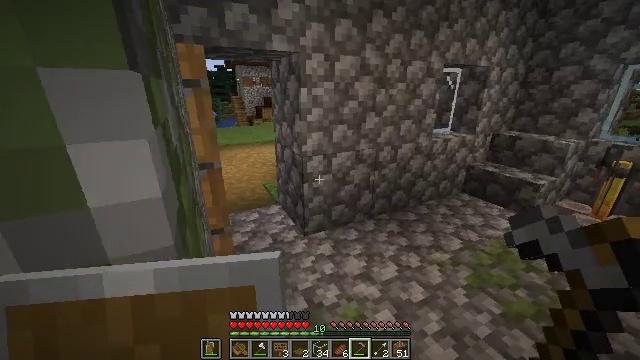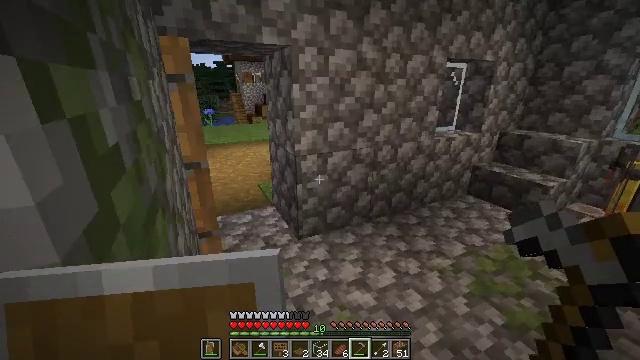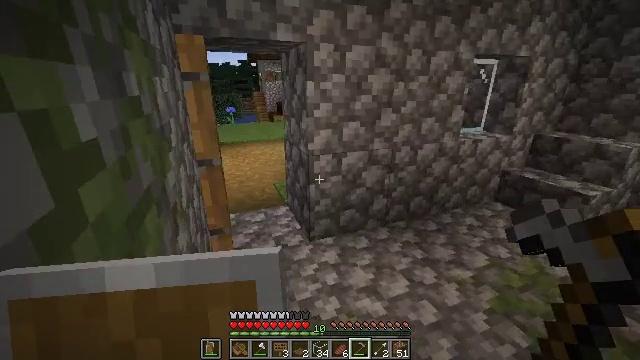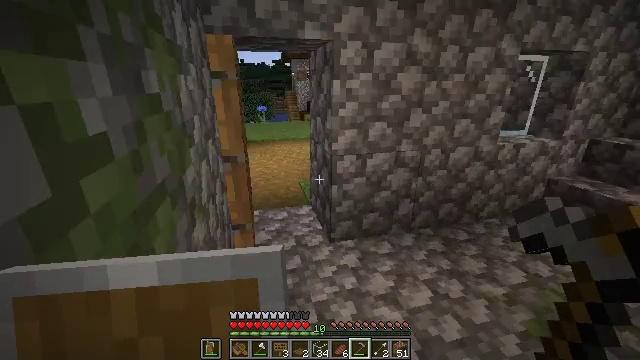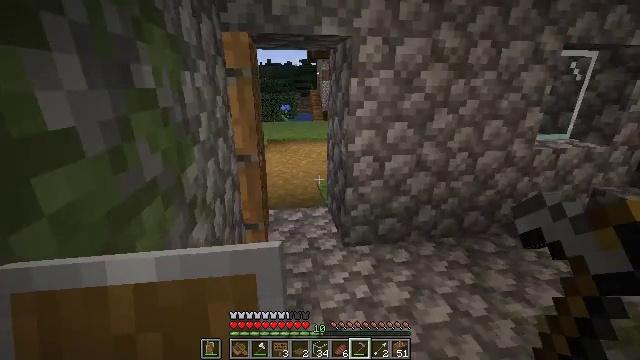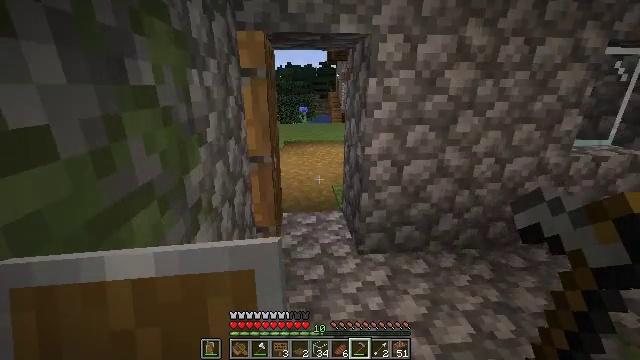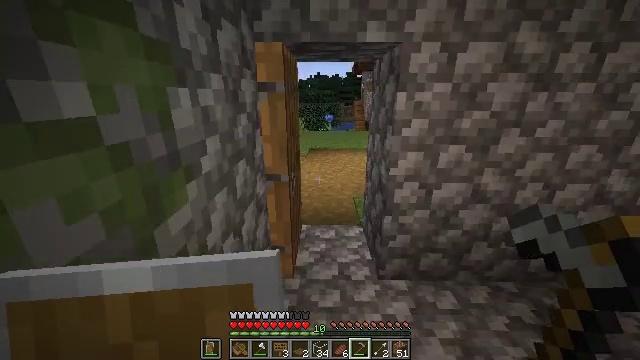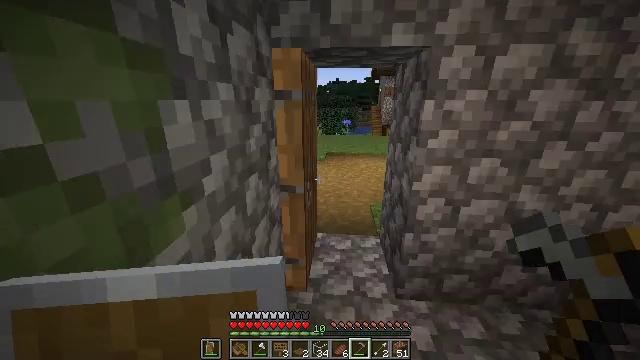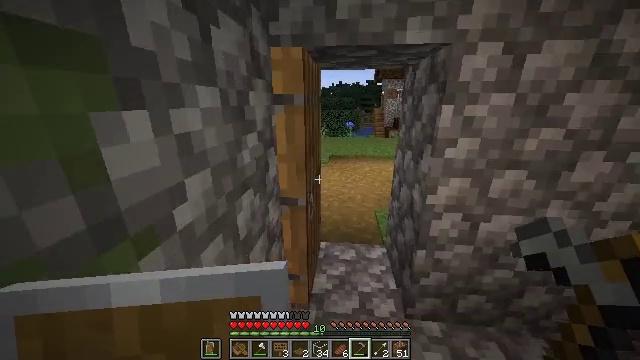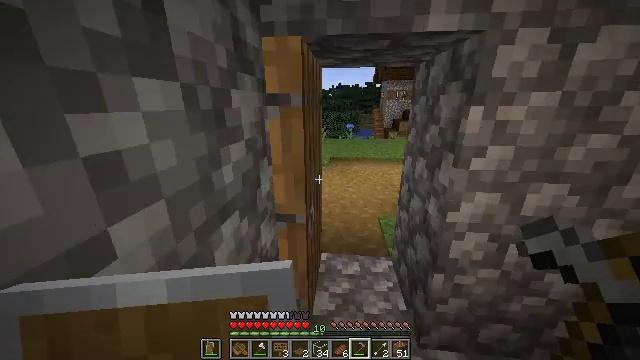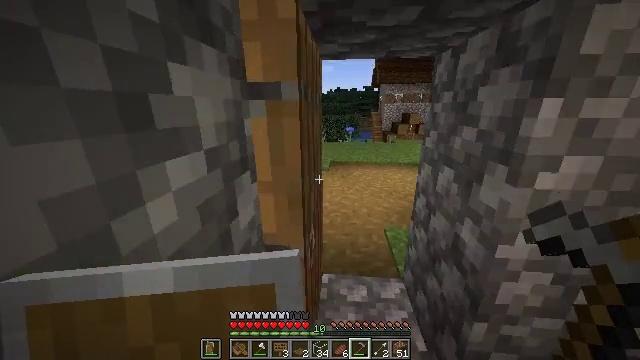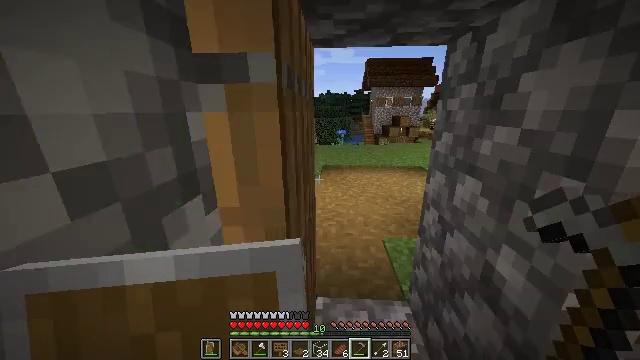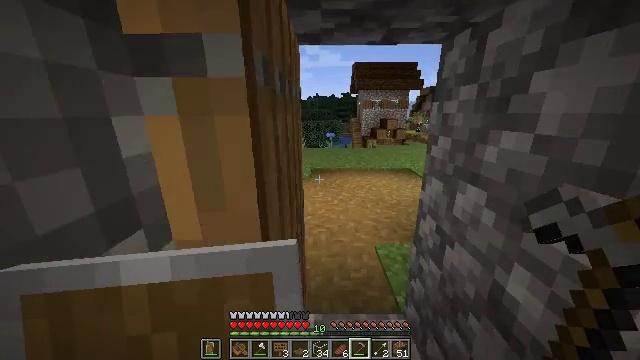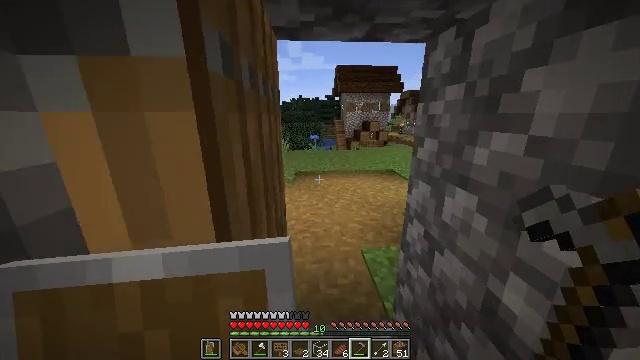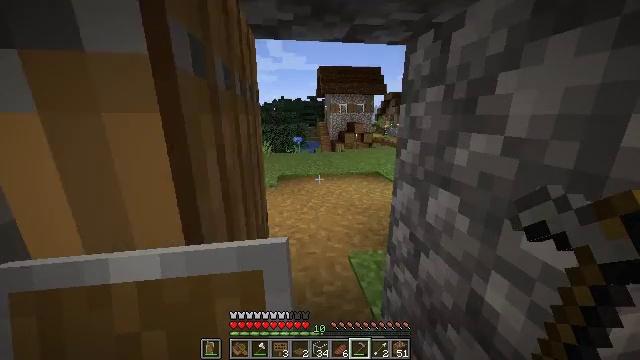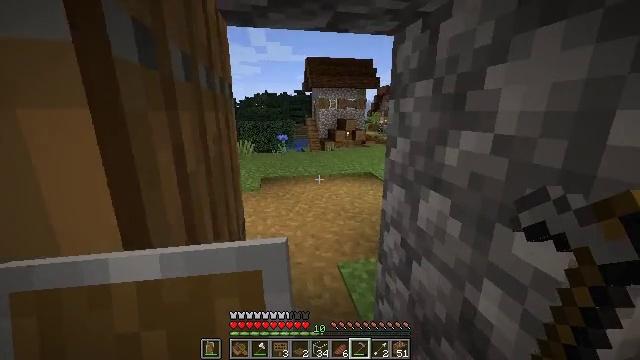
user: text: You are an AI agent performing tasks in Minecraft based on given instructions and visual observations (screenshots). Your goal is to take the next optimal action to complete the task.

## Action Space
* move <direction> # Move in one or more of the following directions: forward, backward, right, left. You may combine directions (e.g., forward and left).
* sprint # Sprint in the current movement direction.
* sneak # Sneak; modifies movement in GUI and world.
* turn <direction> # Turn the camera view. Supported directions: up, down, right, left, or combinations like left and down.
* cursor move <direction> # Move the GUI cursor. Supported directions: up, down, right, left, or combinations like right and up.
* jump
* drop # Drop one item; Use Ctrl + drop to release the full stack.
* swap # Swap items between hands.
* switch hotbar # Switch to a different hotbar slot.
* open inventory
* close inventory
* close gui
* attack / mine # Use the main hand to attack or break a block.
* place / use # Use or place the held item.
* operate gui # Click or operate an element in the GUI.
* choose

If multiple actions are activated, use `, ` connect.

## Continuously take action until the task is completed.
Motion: motion action
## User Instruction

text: Get dirt block.
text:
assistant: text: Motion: move forward, sprint
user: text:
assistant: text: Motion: move forward, sprint, turn left
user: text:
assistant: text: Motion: move forward, turn left
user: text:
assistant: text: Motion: move forward, turn left
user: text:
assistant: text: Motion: move forward, sprint, turn left
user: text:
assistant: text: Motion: move forward, sprint, turn left
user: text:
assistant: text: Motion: move forward, turn left
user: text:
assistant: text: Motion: move forward
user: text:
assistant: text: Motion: move forward
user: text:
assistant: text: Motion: move forward, sprint
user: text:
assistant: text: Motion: move forward, sprint, turn right
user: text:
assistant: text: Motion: move forward, sprint, turn right
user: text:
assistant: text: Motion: move forward, sprint, turn right
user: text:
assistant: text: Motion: move forward, turn right
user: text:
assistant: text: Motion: move forward, turn right
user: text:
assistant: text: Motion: move forward, sprint
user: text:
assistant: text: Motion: move forward, sprint
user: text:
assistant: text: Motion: move forward, sprint
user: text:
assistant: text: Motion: move forward
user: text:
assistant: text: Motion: move forward
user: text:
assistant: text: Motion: move forward
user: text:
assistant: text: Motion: move forward, sprint
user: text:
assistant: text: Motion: move forward, sprint
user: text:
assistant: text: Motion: move forward, sprint
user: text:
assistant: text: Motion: move forward, sprint, turn left
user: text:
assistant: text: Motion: move forward, turn left
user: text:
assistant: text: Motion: move forward, sprint, turn left
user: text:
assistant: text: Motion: move forward, sprint
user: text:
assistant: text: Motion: move forward, sprint, turn down
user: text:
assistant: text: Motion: move forward, sprint